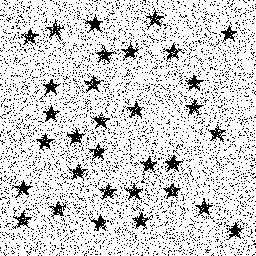
Squares: 0
Triangles: 0
Stars: 32
Total shapes: 32